Question: I created a custom toolbar for my CKEditor and noticed that the Cut and Copy are greyed out making them not clickable. I also tried to use the 'Full' toolbarType and Simple Binding rather than a scoped variable with same result. My CKEditor is contained in a table cell within a div. I am using the CSS from this blog <URL> giving a default value.
You will see that the z-index value in the CSS is lower than the default value so that shouldn't be the issue. I even changed the background div to a -1 and the foreground div to a 1.
I am using 8.5.3, IE 9/Chrome 30.0.1599.69 m

I wasn't able to find any other posts under the xpages or ckeditor tag that had a resolution.
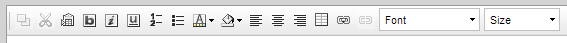
Answer: Domino 8.5.3 uses CKEditor 3.5.3. This appears to be <URL> and has been fixed in CKEditor 3.6.3.
Domino 9.0 uses CKEditor 3.6.3 and I can re-produce the error on Domino 8.5.3 and confirm that it has been fixed in Domino 9.0.